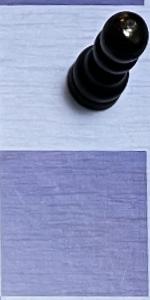
Label: Empty